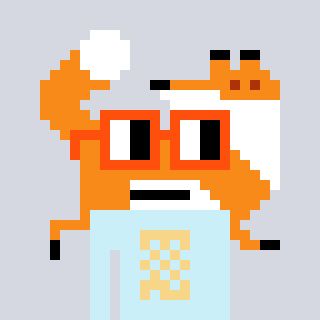
a pixel art character with square orange glasses, a fox-shaped head and a cold-colored body on a cool background